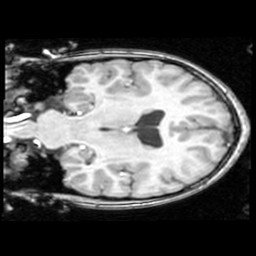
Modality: T1w
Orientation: coronal
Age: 13
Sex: male
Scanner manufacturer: ge
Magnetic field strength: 1.5 T
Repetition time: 0.03333 s
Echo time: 0.008 s